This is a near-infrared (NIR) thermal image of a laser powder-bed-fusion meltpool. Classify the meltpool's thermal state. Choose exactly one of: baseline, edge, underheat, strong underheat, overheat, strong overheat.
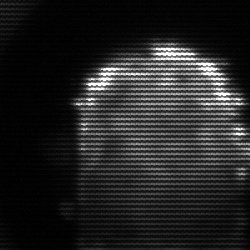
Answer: baseline